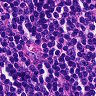
Metastatic tissue present: no